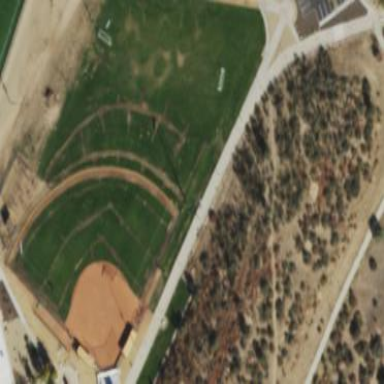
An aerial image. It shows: Softball pitch for leisure and sport activities.